Question: I am developing an application which aids users to paint effectively. I have a C# code which runs a matlab script and gets the edge detected black and white image of a reference image. Now, I have developed the code which can allow the user to paint over the image. My task is to guide the user to paint over this image. Essentially, when the user is painting, my task is to see that the painting over the black and white edge detected image does not cross the edges. I should be able to detect that when the paint stroke has crossed over an edge, it should be cut off at that edge.
I wish to find out how to store the edges' information and check if the user has hit an edge. If someone could provide some guidelines regarding the same, it would be really helpful.
Thanks
EDITED: I have uploaded one reference image and its edge detected image. The painting is done on the edge detected image.

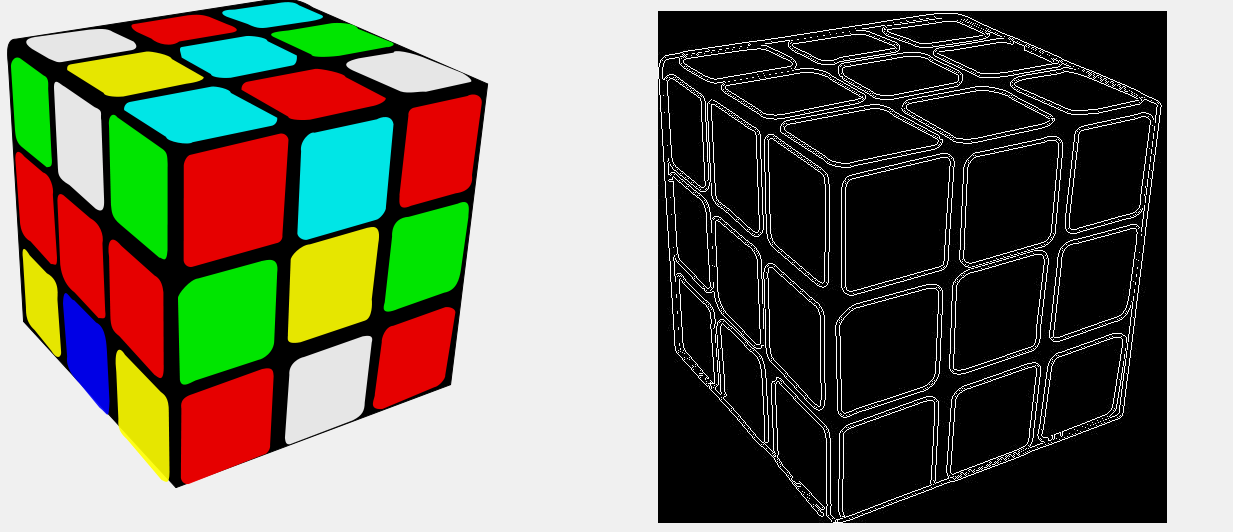
Answer: Looks like something is wrong with your edge detector because it's generating a pair of lines for each edge.
Your goal 'check if the user has hit an edge' implies that you need an absolute decision - EDGE or NO EDGE. But edge detection operators like Sobel give you an "edginess" value for each pixel in the range of [0, 255]. So you need more processing to make this absolute decision.
Simply thresholding the Sobel output is prone to noise. For example, if there was a small out-of-focus object in front of a sharp edge, it could make the edge very weak at that point.
Look into the Canny Edge Detector. Its hysteresis step helps connect edges that have weak spots. The output is a binary image - edge or no edge.
Once you have an edge image, you can flood-fill the background, separating the image into a set of disconnected foreground elements. Then use a <URL> to give each foreground element a unique label. When the user begins painting, record which region they are inside, and then restrict painting to that region.
This process is highly dependent on the quality of the edge detected image. If the Canny detector fails to fully enclose a region with edges, it will fail spectacularly.